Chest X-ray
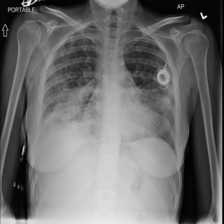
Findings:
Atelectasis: negative
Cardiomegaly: negative
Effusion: negative
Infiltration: negative
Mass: negative
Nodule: negative
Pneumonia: negative
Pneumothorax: negative
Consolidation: positive
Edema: negative
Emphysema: negative
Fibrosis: negative
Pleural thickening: negative
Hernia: negative